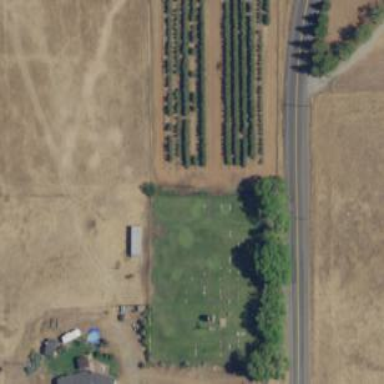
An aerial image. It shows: Cemetery.